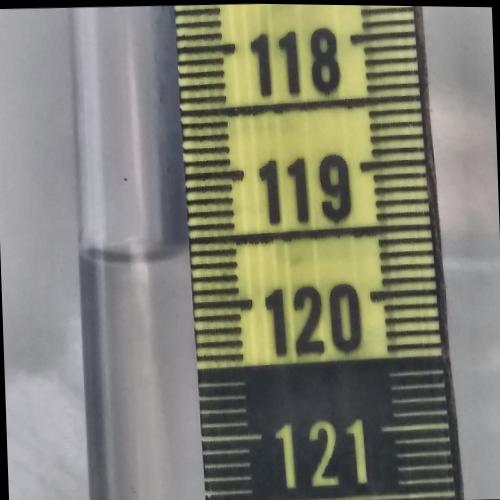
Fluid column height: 119.6 cm